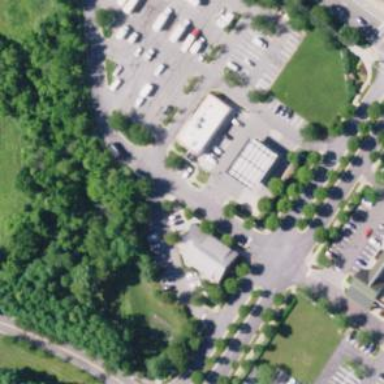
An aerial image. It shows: Retail area.